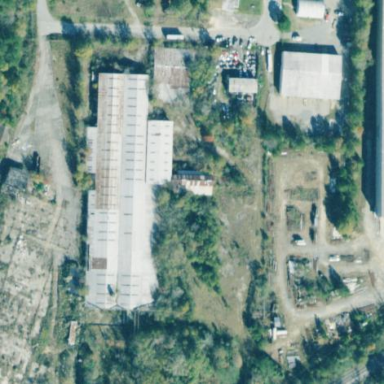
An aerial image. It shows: Industrial building.